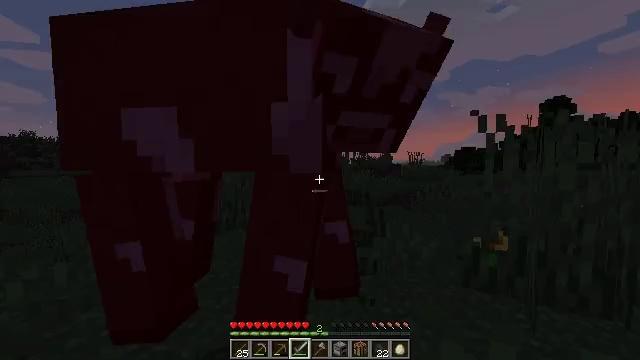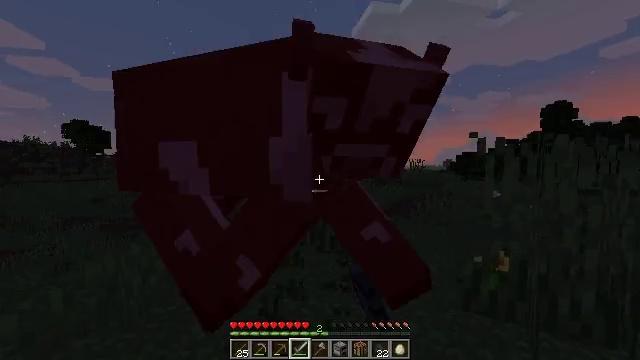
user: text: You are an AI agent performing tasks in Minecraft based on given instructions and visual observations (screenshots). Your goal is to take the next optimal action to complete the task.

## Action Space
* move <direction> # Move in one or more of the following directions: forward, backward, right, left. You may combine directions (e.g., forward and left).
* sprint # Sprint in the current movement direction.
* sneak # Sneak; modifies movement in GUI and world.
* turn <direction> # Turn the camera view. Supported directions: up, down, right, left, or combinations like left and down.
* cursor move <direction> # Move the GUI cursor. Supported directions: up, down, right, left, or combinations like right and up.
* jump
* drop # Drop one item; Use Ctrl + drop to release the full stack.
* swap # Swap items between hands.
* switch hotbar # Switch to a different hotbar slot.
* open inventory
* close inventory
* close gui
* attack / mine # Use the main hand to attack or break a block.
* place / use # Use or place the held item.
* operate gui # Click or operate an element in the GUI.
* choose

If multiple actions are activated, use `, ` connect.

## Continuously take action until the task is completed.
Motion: motion action
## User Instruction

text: Clear the ground by mining grass.
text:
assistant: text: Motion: move forward, attack / mine, jump
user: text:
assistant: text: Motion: jump